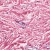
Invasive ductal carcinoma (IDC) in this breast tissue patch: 0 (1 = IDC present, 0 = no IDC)